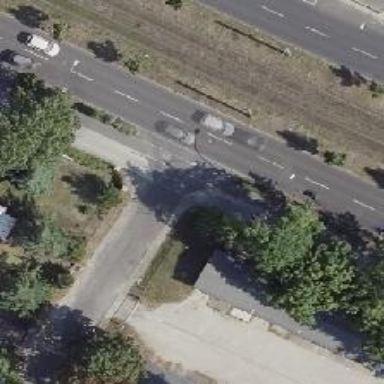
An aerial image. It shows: Road with "give way" sign.